Question: I'm working on android 'push notification' with Android services.
It's works like a charm when I select the from the 'datepicker' (see the code below) . But when I trying to set the 'calender instance' with 'hard code' values it's give me a .
I tried two method for this but from both I'm getting an exception.
'''
Calendar c = Calendar.getInstance();
c.clear();
int year = 2014;
int month = 3;
int day = 21;
c.set(year, month, day);
'''
'''
Calendar c = Calendar.getInstance();
Calendar dt = Calendar.getInstance();
dt.clear();
dt.set(c.get(Calendar.YEAR), c.get(Calendar.MONTH), c.get(Calendar.DATE));
'''
'''
private ScheduleClient scheduleClient;
private SharedPreferences prefs;
private String prefName = "userPrefs";
private static final String TITLE_KEY = "title";
@Override
protected void onCreate(Bundle savedInstanceState) {
super.onCreate(savedInstanceState);
setContentView(R.layout.activity_main);
// Create a new service client and bind our activity to this service
scheduleClient = new ScheduleClient(this);
scheduleClient.doBindService();
t1 = (TextView) findViewById(R.id.txt);
nofitication();
}
private void nofitication(){
Calendar c = Calendar.getInstance();
c.clear();
int year = 2014;
int month = 3;
int day = 21;
c.set(year, month, day);
prefs = getSharedPreferences(prefName, MODE_PRIVATE);
SharedPreferences.Editor editor = prefs.edit();
//---save the values in the EditText view to preferences---
editor.putString(TITLE_KEY,"Muneeb's Notification");
//---saves the values---
editor.commit();
scheduleClient.setAlarmForNotification(c);
// Toast.makeText(this, "Notification set for: "+ day +"/"+ (month+1) +"/"+ year, Toast.LENGTH_SHORT).show();
}
'''
'''
scheduleClient.setAlarmForNotification(c);
'''
when I run the code the with hardcode values the 'c' with become always (See the Image Below).

'''
04-21 10:07:39.430: E/AndroidRuntime(4721): FATAL EXCEPTION: main
04-21 10:07:39.430: E/AndroidRuntime(4721): Process: com.example.customnotification, PID: 4721
04-21 10:07:39.430: E/AndroidRuntime(4721): java.lang.RuntimeException: Unable to start activity ComponentInfo {com.example.customnotification/com.example.customnotification.TestingActivity}: java.lang.NullPointerException
04-21 10:07:39.430: E/AndroidRuntime(4721): at android.app.ActivityThread.performLaunchActivity(ActivityThread.java:2596)
04-21 10:07:39.430: E/AndroidRuntime(4721): at android.app.ActivityThread.handleLaunchActivity(ActivityThread.java:2653)
04-21 10:07:39.430: E/AndroidRuntime(4721): at android.app.ActivityThread.access$800(ActivityThread.java:156)
04-21 10:07:39.430: E/AndroidRuntime(4721): at android.app.ActivityThread$H.handleMessage(ActivityThread.java:1355)
04-21 10:07:39.430: E/AndroidRuntime(4721): at android.os.Handler.dispatchMessage(Handler.java:102)
04-21 10:07:39.430: E/AndroidRuntime(4721): at android.os.Looper.loop(Looper.java:157)
04-21 10:07:39.430: E/AndroidRuntime(4721): at android.app.ActivityThread.main(ActivityThread.java:5872)
04-21 10:07:39.430: E/AndroidRuntime(4721): at java.lang.reflect.Method.invokeNative(Native Method)
04-21 10:07:39.430: E/AndroidRuntime(4721): at java.lang.reflect.Method.invoke(Method.java:515)
04-21 10:07:39.430: E/AndroidRuntime(4721): at com.android.internal.os.ZygoteInit$MethodAndArgsCaller.run(ZygoteInit.java:1069)
04-21 10:07:39.430: E/AndroidRuntime(4721): at com.android.internal.os.ZygoteInit.main(ZygoteInit.java:885)
04-21 10:07:39.430: E/AndroidRuntime(4721): at dalvik.system.NativeStart.main(Native Method)
04-21 10:07:39.430: E/AndroidRuntime(4721): Caused by: java.lang.NullPointerException
04-21 10:07:39.430: E/AndroidRuntime(4721): at services.ScheduleClient.setAlarmForNotification(ScheduleClient.java:62)
04-21 10:07:39.430: E/AndroidRuntime(4721): at com.example.customnotification.TestingActivity.nofitication(TestingActivity.java:56)
04-21 10:07:39.430: E/AndroidRuntime(4721): at com.example.customnotification.TestingActivity.onCreate(TestingActivity.java:31)
04-21 10:07:39.430: E/AndroidRuntime(4721): at android.app.Activity.performCreate(Activity.java:5312)
04-21 10:07:39.430: E/AndroidRuntime(4721): at android.app.Instrumentation.callActivityOnCreate(Instrumentation.java:1111)
04-21 10:07:39.430: E/AndroidRuntime(4721): at android.app.ActivityThread.performLaunchActivity(ActivityThread.java:2552)
04-21 10:07:39.430: E/AndroidRuntime(4721): ... 11 more
'''
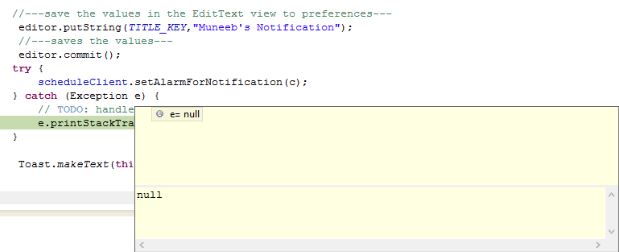
Answer: You cant set the calendar when service is not yet bound.
You should rather listen to <URL>.
In your concrete example you should set the calendar in ScheduleClient.java:47
Thats the moment the service is connected and the calendar can be set.
Something along the lines of (ScheduleClient.java):
'''
public class ScheduleClient {
// The hook into our service
private ScheduleService mBoundService;
// The context to start the service in
private Context mContext;
// A flag if we are connected to the service or not
private boolean mIsBound;
public ScheduleClient(Context context) {
mContext = context;
}
/**
* Call this to connect your activity to your service
*/
public void doBindService() {
// Establish a connection with our service
mContext.bindService(new Intent(mContext, ScheduleService.class), mConnection, Context.BIND_AUTO_CREATE);
mIsBound = true;
}
/**
* When you attempt to connect to the service, this connection will be called with the result.
* If we have successfully connected we instantiate our service object so that we can call methods on it.
*/
private ServiceConnection mConnection = new ServiceConnection() {
public void onServiceConnected(ComponentName className, IBinder service) {
// This is called when the connection with our service has been established,
// giving us the service object we can use to interact with our service.
mBoundService = ((ScheduleService.ServiceBinder) service).getService();
Calendar c = Calendar.getInstance();
c.clear();
int year = 2014;
int month = 3;
int day = 21;
c.set(year, month, day);
ScheduleClient.this.setAlarmForNotification(c);
}
public void onServiceDisconnected(ComponentName className) {
mBoundService = null;
}
};
/**
* Tell our service to set an alarm for the given date
* @param c a date to set the notification for
*/
public void setAlarmForNotification(Calendar c){
mBoundService.setAlarm(c);
}
/**
* When you have finished with the service call this method to stop it
* releasing your connection and resources
*/
public void doUnbindService() {
if (mIsBound) {
// Detach our existing connection.
mContext.unbindService(mConnection);
mIsBound = false;
}
}
'''
}